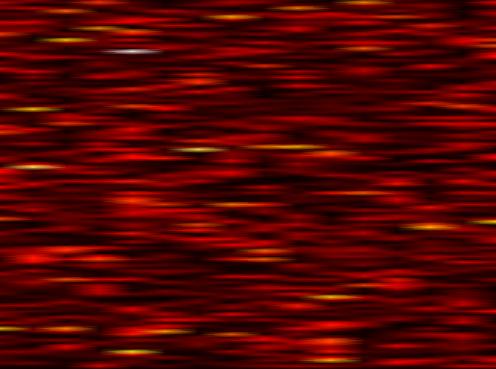
Label: UFMC